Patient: sex F, age 58
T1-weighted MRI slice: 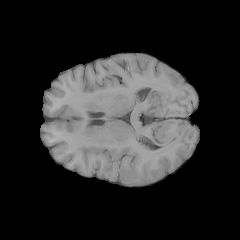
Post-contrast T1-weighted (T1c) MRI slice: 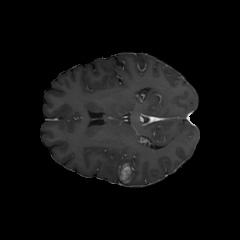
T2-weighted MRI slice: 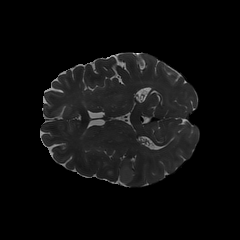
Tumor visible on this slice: yes
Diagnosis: Glioblastoma, IDH-wildtype
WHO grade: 4